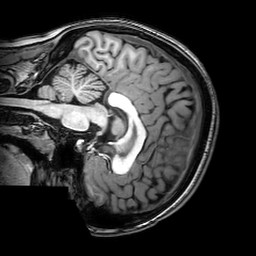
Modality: T1w
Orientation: sagittal
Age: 20
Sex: female
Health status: healthy
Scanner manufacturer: philips
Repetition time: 0.008189 s
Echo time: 0.00374 s